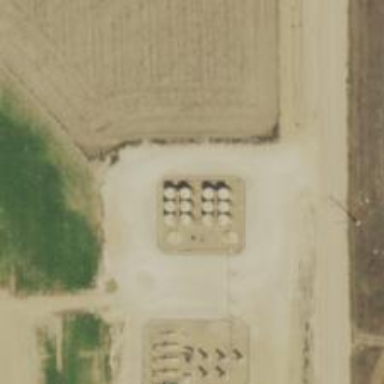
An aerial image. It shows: Storage tank that is man-made.